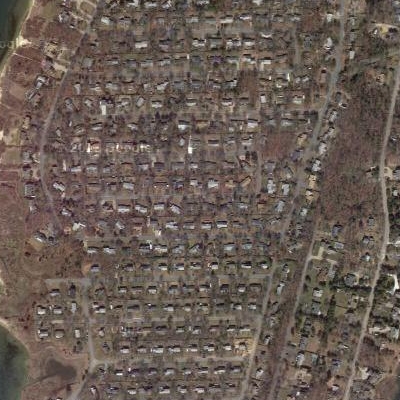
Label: Resident